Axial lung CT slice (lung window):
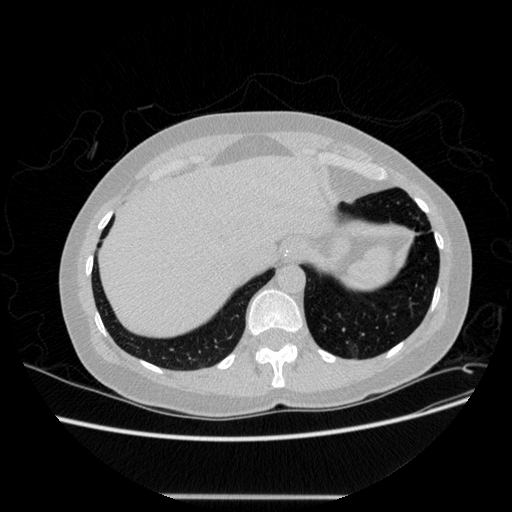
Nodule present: no